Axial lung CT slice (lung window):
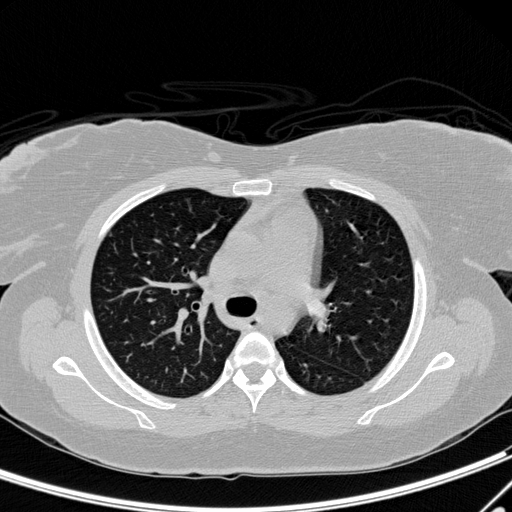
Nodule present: yes
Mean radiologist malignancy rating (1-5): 1